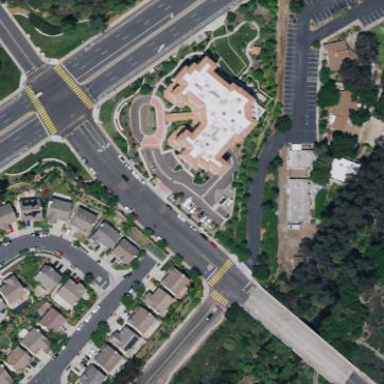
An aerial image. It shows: Nursing home.